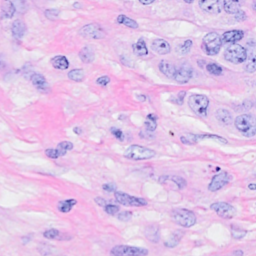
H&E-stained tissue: Breast